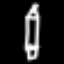
Label: pencil